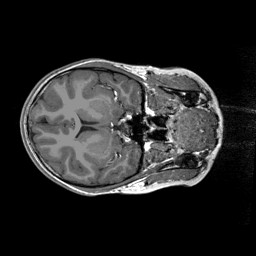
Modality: T1w
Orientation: axial
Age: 8
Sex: male
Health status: ill